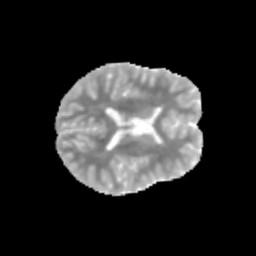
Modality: MD
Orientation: axial
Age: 11
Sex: male
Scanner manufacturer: siemens
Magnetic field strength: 3 T
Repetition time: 3.8 s
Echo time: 0.07 s